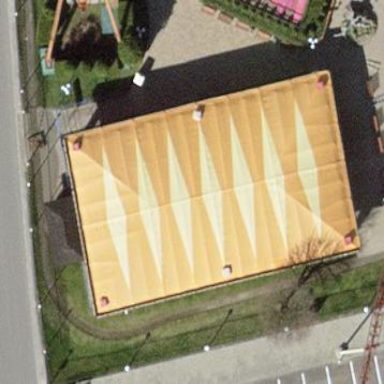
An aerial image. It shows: Amusement ride.